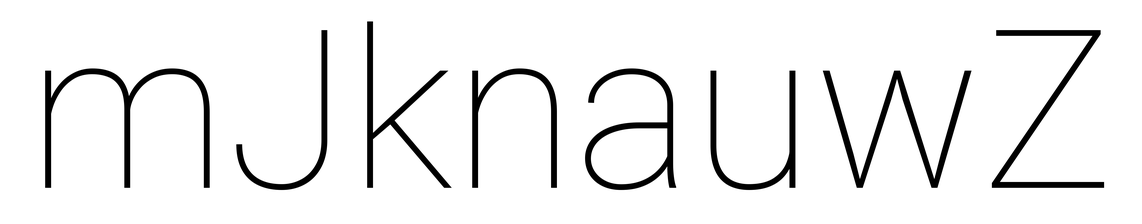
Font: Roboto_Thin